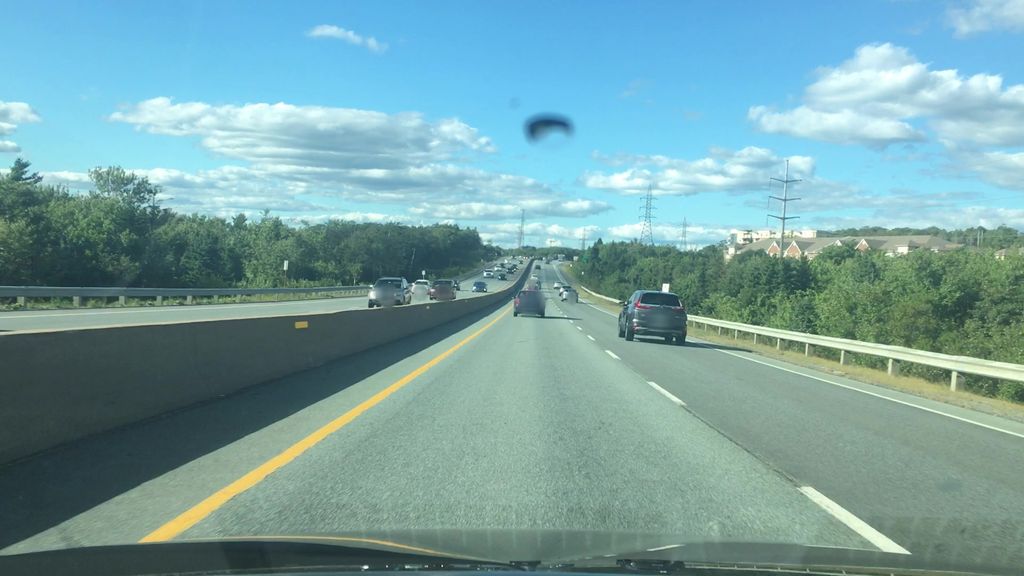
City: halifax